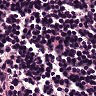
Metastatic tissue present: no